Question: index22.jsp
'''
<%@ page import="java.util.List" %>
<%@ page import="com.journaldev.model.Employee" %>
<%@ page import="com.journaldev.model.Person" %>
<%@ page import="com.journaldev.model.Address" %>
'''
when i am accessing index22.jsp on browser getting the following error:
'''
Jul 12, 2015 8:53:37 PM org.apache.catalina.core.StandardWrapperValve invoke
SEVERE: Servlet.service() for servlet [jsp] in context with path [/JSTL] threw exception [Unable to compile class for JSP:
An error occurred at line: [15] in the generated java file: [C:\Users\piyush\workspace\.metadata\.plugins\org.eclipse.wst.server.core\tmp0\work\Catalina\localhost\JSTL\org\apache\jsp\index22_jsp.java]
Only a type can be imported. com.journaldev.model.Employee resolves to a package
An error occurred at line: [16] in the generated java file: [C:\Users\piyush\workspace\.metadata\.plugins\org.eclipse.wst.server.core\tmp0\work\Catalina\localhost\JSTL\org\apache\jsp\index22_jsp.java]
Only a type can be imported. com.journaldev.model.Person resolves to a package
An error occurred at line: [17] in the generated java file: [C:\Users\piyush\workspace\.metadata\.plugins\org.eclipse.wst.server.core\tmp0\work\Catalina\localhost\JSTL\org\apache\jsp\index22_jsp.java]
Only a type can be imported. com.journaldev.model.Address resolves to a package
Stacktrace:] with root cause
org.apache.jasper.JasperException: Unable to compile class for JSP:
An error occurred at line: [15] in the generated java file: [C:\Users\piyush\workspace\.metadata\.plugins\org.eclipse.wst.server.core\tmp0\work\Catalina\localhost\JSTL\org\apache\jsp\index22_jsp.java]
Only a type can be imported. com.journaldev.model.Employee resolves to a package
An error occurred at line: [16] in the generated java file: [C:\Users\piyush\workspace\.metadata\.plugins\org.eclipse.wst.server.core\tmp0\work\Catalina\localhost\JSTL\org\apache\jsp\index22_jsp.java]
Only a type can be imported. com.journaldev.model.Person resolves to a package
An error occurred at line: [17] in the generated java file: [C:\Users\piyush\workspace\.metadata\.plugins\org.eclipse.wst.server.core\tmp0\work\Catalina\localhost\JSTL\org\apache\jsp\index22_jsp.java]
Only a type can be imported. com.journaldev.model.Address resolves to a package
Stacktrace:
at org.apache.jasper.compiler.DefaultErrorHandler.javacError(DefaultErrorHandler.java:103)
at org.apache.jasper.compiler.ErrorDispatcher.javacError(ErrorDispatcher.java:366)
at org.apache.jasper.compiler.JDTCompiler.generateClass(JDTCompiler.java:485)
at org.apache.jasper.compiler.Compiler.compile(Compiler.java:379)
at org.apache.jasper.compiler.Compiler.compile(Compiler.java:354)
at org.apache.jasper.compiler.Compiler.compile(Compiler.java:341)
at org.apache.jasper.JspCompilationContext.compile(JspCompilationContext.java:657)
at org.apache.jasper.servlet.JspServletWrapper.service(JspServletWrapper.java:357)
at org.apache.jasper.servlet.JspServlet.serviceJspFile(JspServlet.java:395)
at org.apache.jasper.servlet.JspServlet.service(JspServlet.java:339)
at javax.servlet.http.HttpServlet.service(HttpServlet.java:727)
at org.apache.catalina.core.ApplicationFilterChain.internalDoFilter(ApplicationFilterChain.java:303)
at org.apache.catalina.core.ApplicationFilterChain.doFilter(ApplicationFilterChain.java:208)
at org.apache.tomcat.websocket.server.WsFilter.doFilter(WsFilter.java:52)
at org.apache.catalina.core.ApplicationFilterChain.internalDoFilter(ApplicationFilterChain.java:241)
at org.apache.catalina.core.ApplicationFilterChain.doFilter(ApplicationFilterChain.java:208)
at org.apache.catalina.core.StandardWrapperValve.invoke(StandardWrapperValve.java:220)
at org.apache.catalina.core.StandardContextValve.invoke(StandardContextValve.java:122)
at org.apache.catalina.authenticator.AuthenticatorBase.invoke(AuthenticatorBase.java:503)
at org.apache.catalina.core.StandardHostValve.invoke(StandardHostValve.java:170)
at org.apache.catalina.valves.ErrorReportValve.invoke(ErrorReportValve.java:103)
at org.apache.catalina.valves.AccessLogValve.invoke(AccessLogValve.java:950)
at org.apache.catalina.core.StandardEngineValve.invoke(StandardEngineValve.java:116)
at org.apache.catalina.connector.CoyoteAdapter.service(CoyoteAdapter.java:421)
at org.apache.coyote.http11.AbstractHttp11Processor.process(AbstractHttp11Processor.java:1070)
at org.apache.coyote.AbstractProtocol$AbstractConnectionHandler.process(AbstractProtocol.java:611)
at org.apache.tomcat.util.net.JIoEndpoint$SocketProcessor.run(JIoEndpoint.java:314)
at java.util.concurrent.ThreadPoolExecutor.runWorker(Unknown Source)
at java.util.concurrent.ThreadPoolExecutor$Worker.run(Unknown Source)
at org.apache.tomcat.util.threads.TaskThread$WrappingRunnable.run(TaskThread.java:61)
at java.lang.Thread.run(Unknown Source)
'''
I have also included some JSTL jars and using Tomcat7v
'''
javax.servlet.jsp.jstl-1.2.1.jar
taglibs-standard-compat-1.2.5.jar
taglibs-standard-impl-1.2.5.jar
taglibs-standard-jstlel-1.2.5.jar
taglibs-standard-spec-1.2.5.jar
'''
I guess getting this error because of JSTL I have included but not confirmed.
any idea about the error I am getting?
Employee.java
'''
package com.journaldev.model;
public class Employee implements Person {
private String name;
private int id;
private Address address;
public Employee() {
}
@Override
public String getName() {
return this.name;
}
@Override
public void setName(String nm) {
this.name = nm;
}
public int getId() {
return id;
}
public void setId(int id) {
this.id = id;
}
public Address getAddress() {
return address;
}
public void setAddress(Address address) {
this.address = address;
}
@Override
public String toString(){
return "ID="+id+",Name="+name+",Address="+address;
}
}
'''

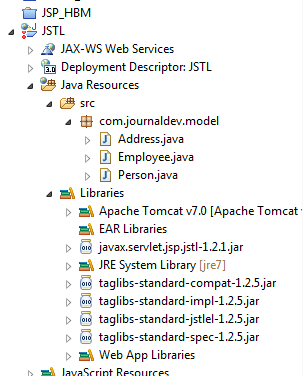
Answer: error was because of exclamation sign on project. I created new web dynamic project and it was running smoothly.